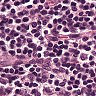
Metastatic tissue present: no